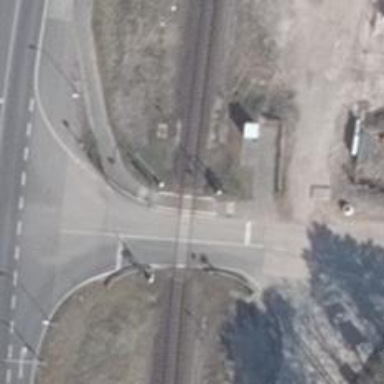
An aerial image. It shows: Railway crossing.